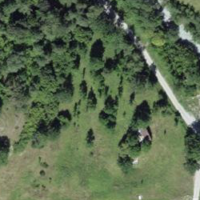
EUNIS habitat code: 32
Species observed at this site:
Primula veris
Oedipoda caerulescens